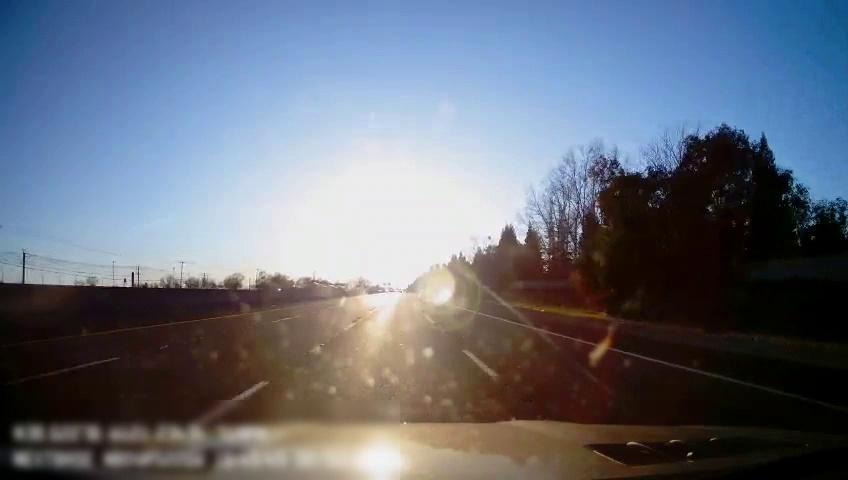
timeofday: Day
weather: Sunny
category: Drivable Space
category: Vehicles | Car
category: Lanes | Alternate Lane
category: Lanes | Alternate Lane
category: Lanes | Current Lane
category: Lanes | Current Lane
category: Lanes | Alternate Lane